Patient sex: M
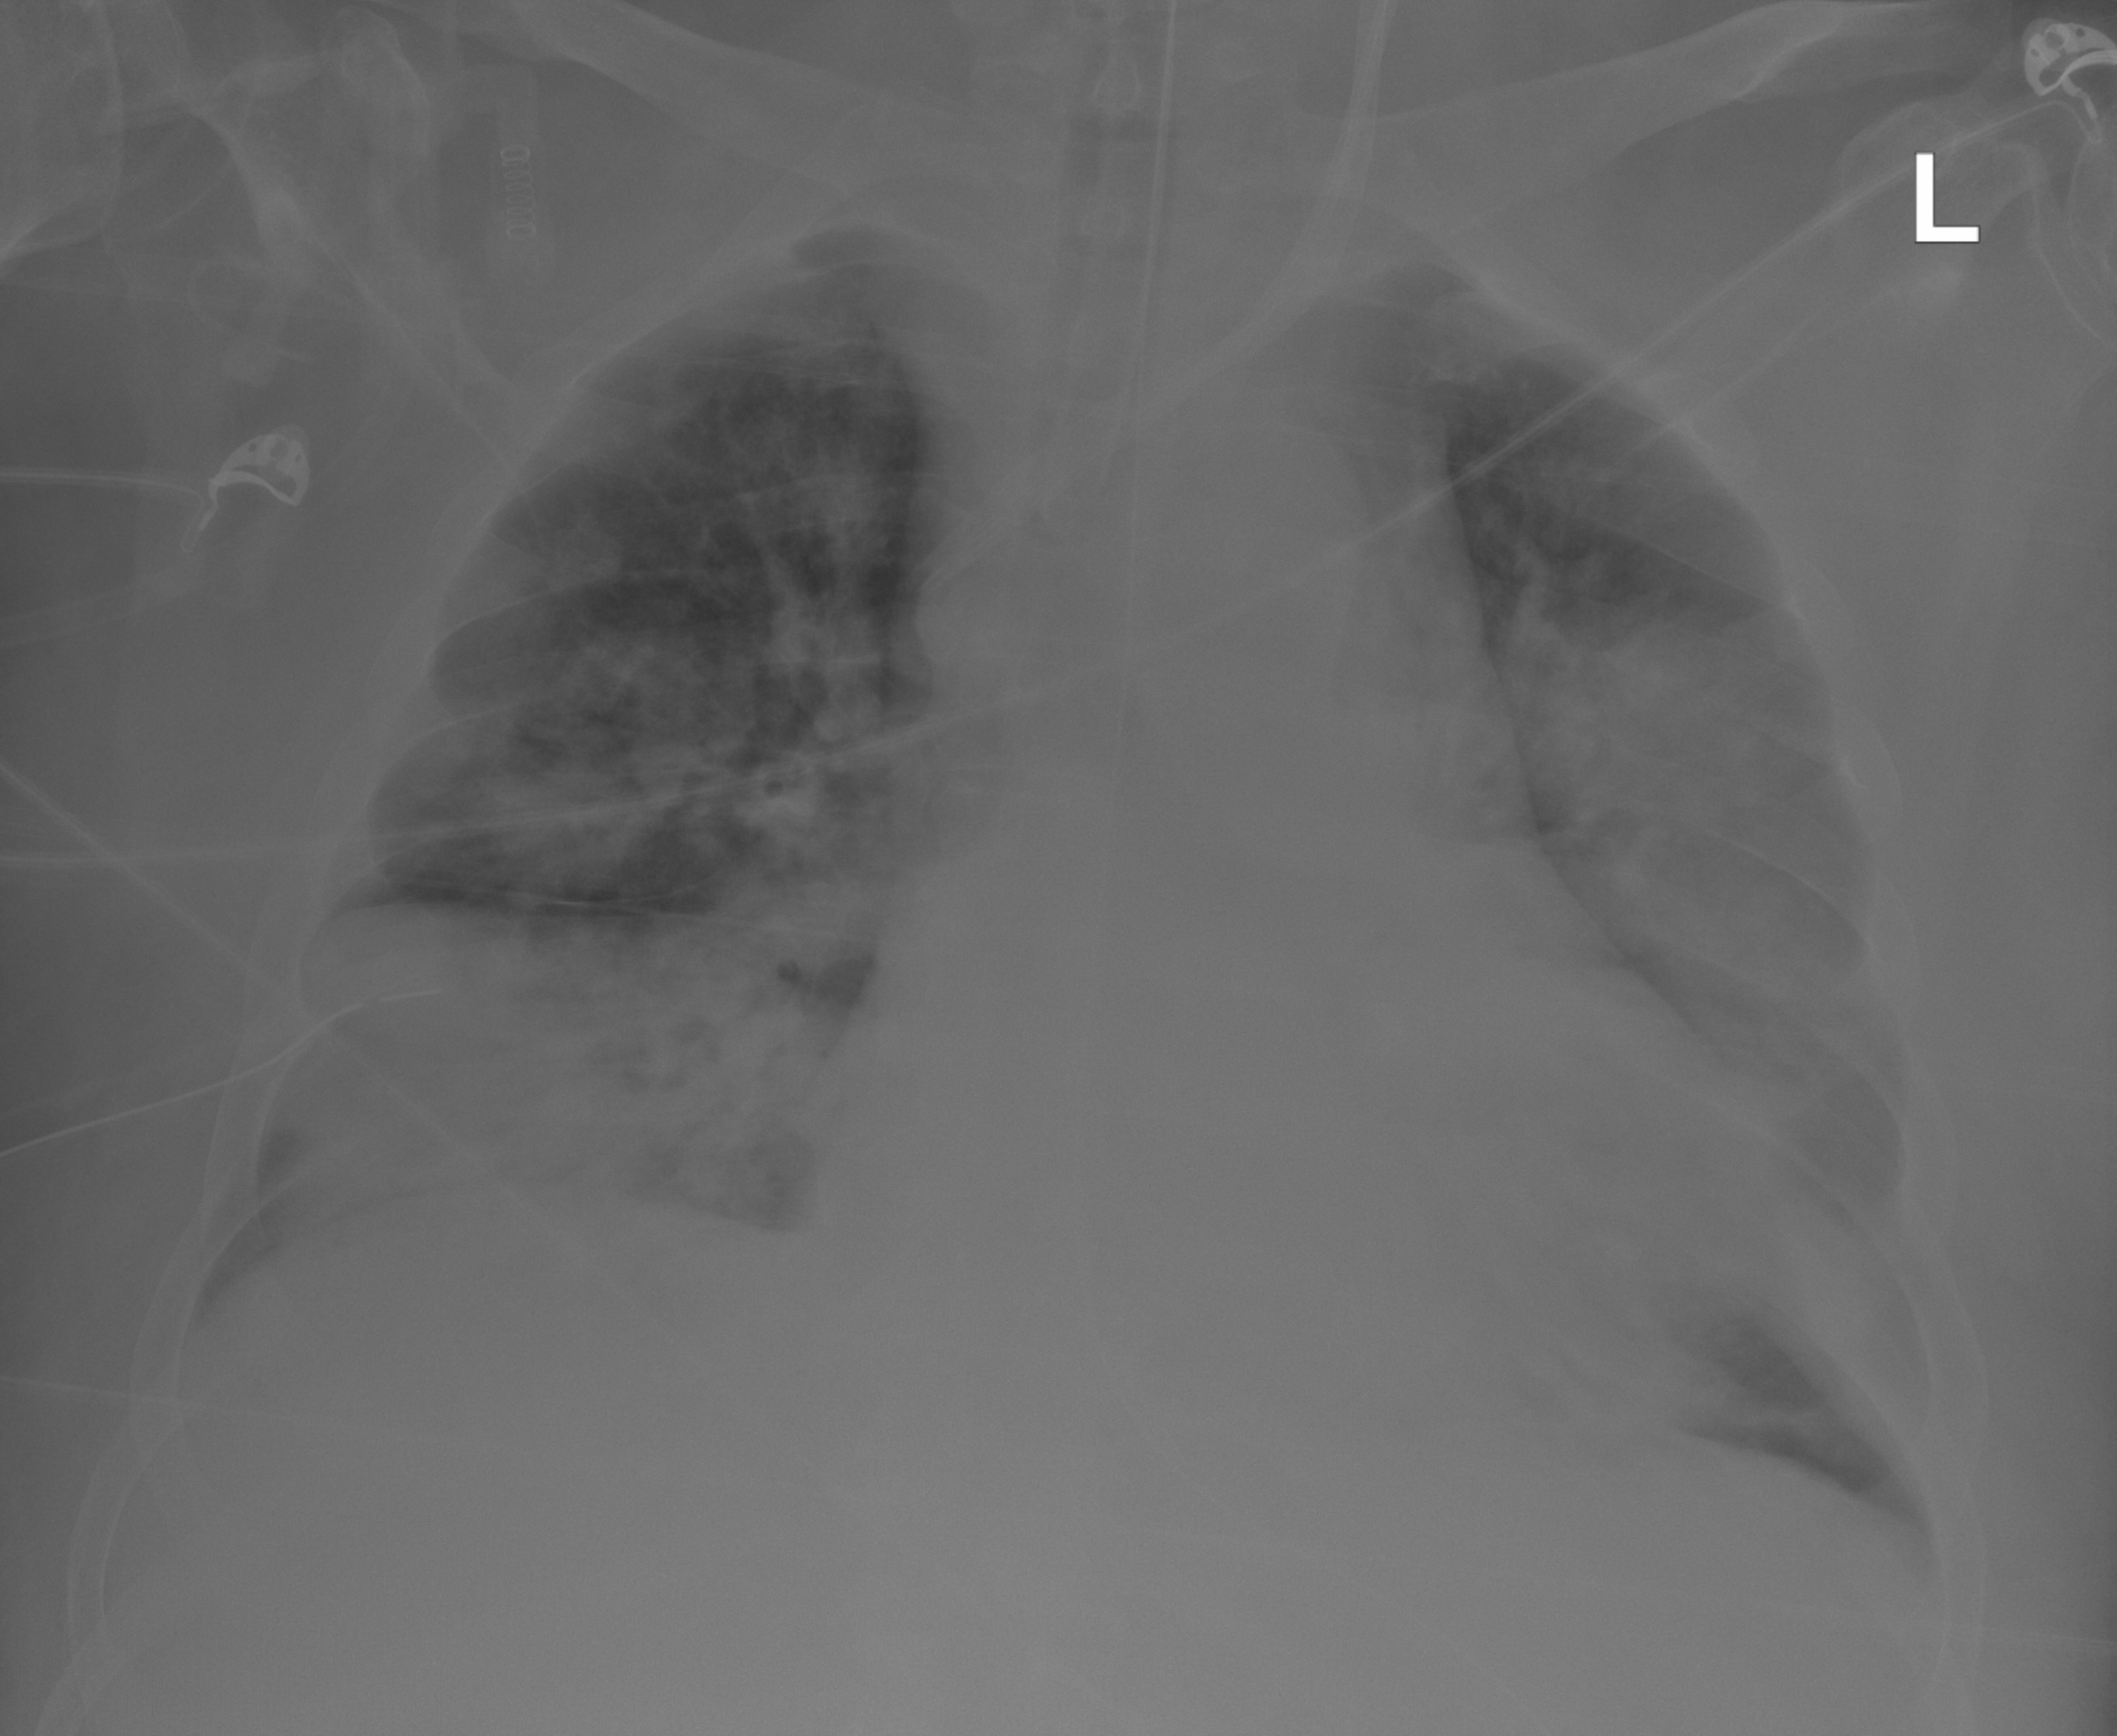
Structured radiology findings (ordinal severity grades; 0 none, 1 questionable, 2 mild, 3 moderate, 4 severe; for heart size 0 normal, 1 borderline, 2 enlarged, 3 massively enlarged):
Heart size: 2
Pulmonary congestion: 2
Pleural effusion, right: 2
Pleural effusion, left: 2
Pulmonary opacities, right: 3
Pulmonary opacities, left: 3
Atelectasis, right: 3
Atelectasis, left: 3